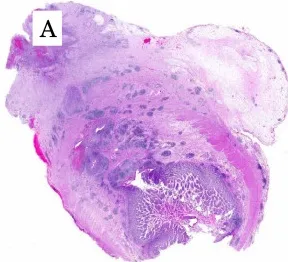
Histology of resected Meckel's diverticulum:. Active chronic transmural inflammation with micro-abscesses, and ,granulomas (x40).
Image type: pathology (h&e)